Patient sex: F
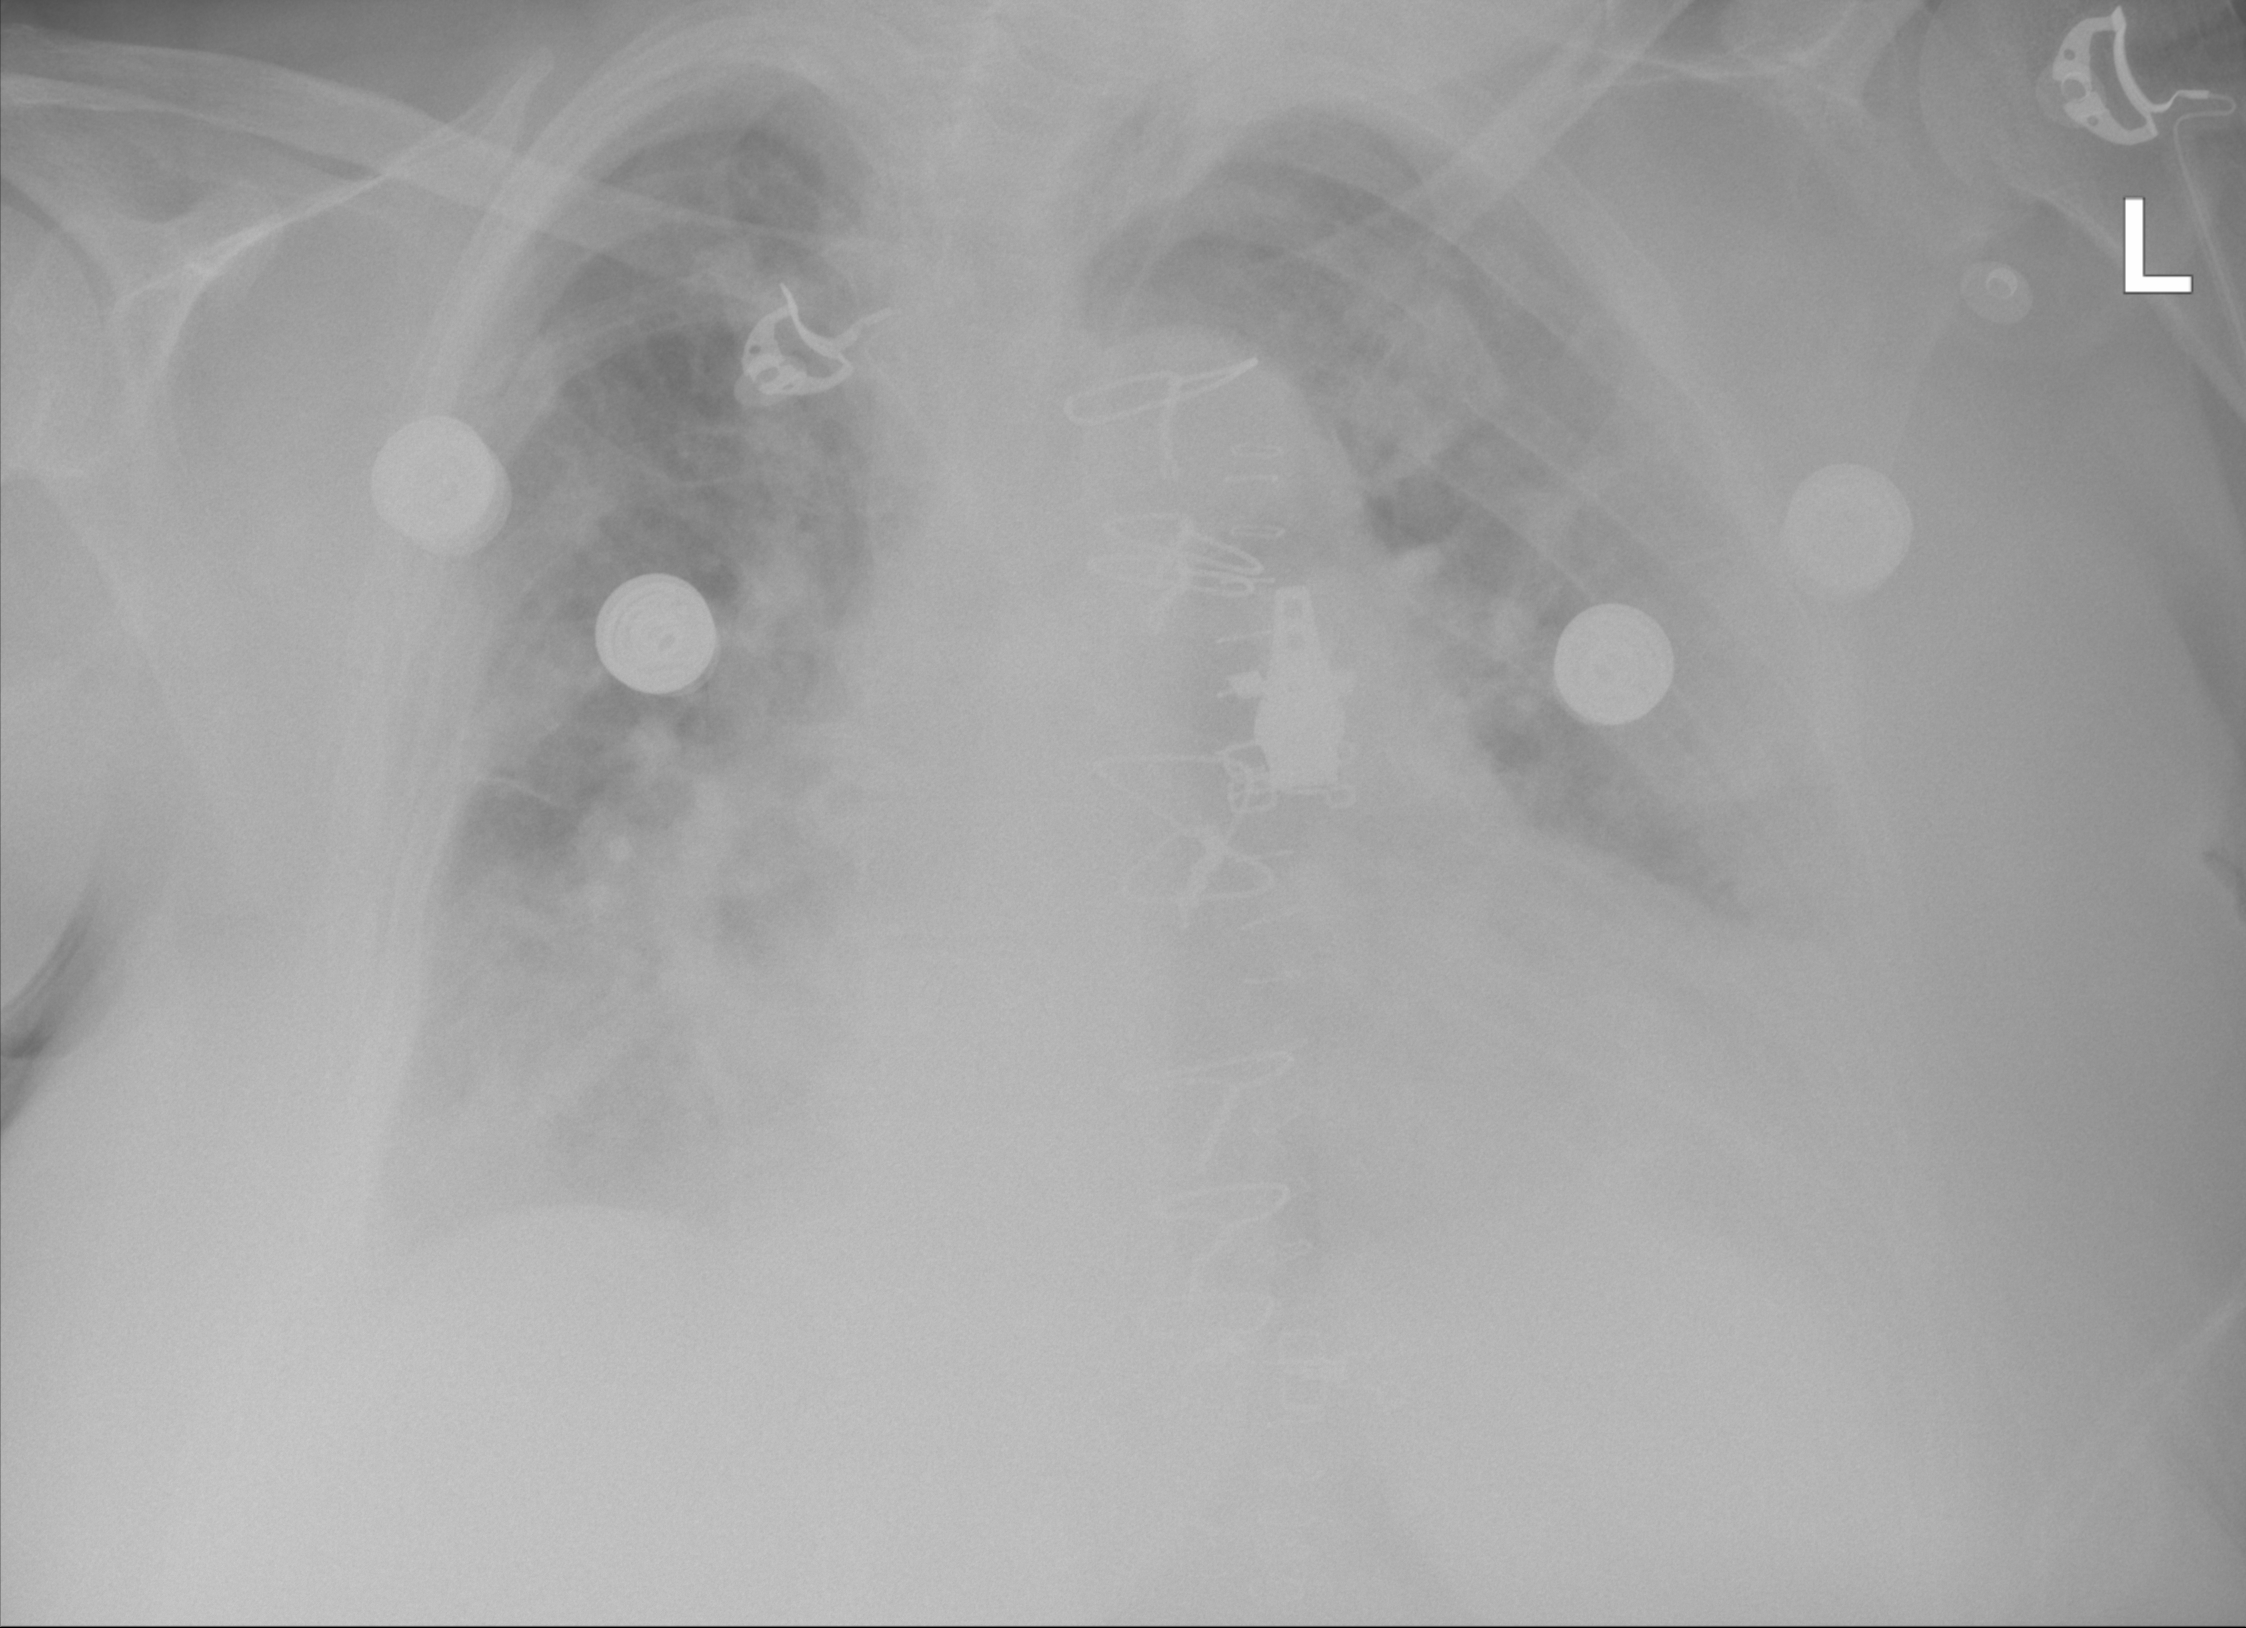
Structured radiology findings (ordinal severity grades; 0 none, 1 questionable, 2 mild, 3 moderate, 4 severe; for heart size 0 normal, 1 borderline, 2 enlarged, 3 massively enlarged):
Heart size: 2
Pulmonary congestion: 3
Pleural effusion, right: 2
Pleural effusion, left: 2
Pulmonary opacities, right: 2
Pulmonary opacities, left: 2
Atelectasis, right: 2
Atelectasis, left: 2